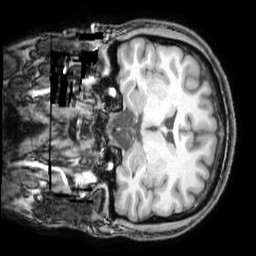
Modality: T1w
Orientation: coronal
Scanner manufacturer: philips
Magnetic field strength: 3 T
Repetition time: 0.008077 s
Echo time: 0.003699 s